Question: I created a view.
'''
CREATE VIEW VW_LOSA_APP_PENDING AS
SELECT distinct app.APP_REF_NO, app.APP_STATUS, app.APP_DT, app.ATTEND_STAFF,
app.ATTEND_BRANCH, app.PRODUCT_TYPE APP_PRODUCT_TYPE,
cust.CUST_ID, cust.APP_JOINT_T, cust.ID1_TYPE, cust.ID1,
cust.ID2_TYPE, cust.ID2, cust.FIRST_NAME, cust.LAST_NAME,
cust.FULL_NAME, cust.FULL_NAME_CAP, cust.DOB, fac.FACILITY_NO,
fac.PRODUCT_TYPE FAC_PRODUCT_TYPE, fac.PRODUCT_CODE,
fac.MAIN_PROD_IND, fac.AMT_APPLIED
FROM
LOSA_APP app
LEFT JOIN
LOSA_CUST cust
ON
cust.APP_REF_NO = app.APP_REF_NO
LEFT JOIN
LOSA_FACILITIES fac
ON
fac.APP_REF_NO = app.APP_REF_NO
LEFT JOIN
OS_CURRENTSTEP STEP
ON
STEP.REF_ID = app.APP_REF_NO
WHERE (app.APP_STATUS ='P' OR app.APP_STATUS ='T' OR
((app.APP_STATUS='R' OR app.APP_STATUS='S') AND STEP.STEP_NAME='011'));
'''
Now i am trying to map this view to hibernate file. But i am getting error that

Here how i am defining my mapping
'''
<hibernate-mapping default-lazy="false">
<class name="com.thetasp.losa.data.VwLosaAppPending" table="VW_LOSA_APP_PENDING" optimistic-lock="version">
<property name="appRefNo" type="java.lang.String" column="APP_REF_NO" not-null="true" length="20" />
<property name="appStatus" type="java.lang.String" column="APP_STATUS" length="20" />
<property name="appDt" type="java.sql.Timestamp" column="APP_DT" not-null="true" length="23" />
<property name="attendStaff" type="int" column="ATTEND_STAFF" not-null="true" length="10" />
<property name="attendBranch" type="int" column="ATTEND_BRANCH" not-null="true" length="10" />
<property name="appProductType" type="java.lang.String" column="APP_PRODUCT_TYPE" length="10" />
<property name="custId" type="java.lang.String" column="CUST_ID" length="20" />
<property name="appJointT" type="java.lang.String" column="APP_JOINT_T" length="10" />
<property name="id1Type" type="java.lang.String" column="ID1_TYPE" length="1" />
<property name="id1" type="java.lang.String" column="ID1" length="20" />
<property name="id2Type" type="java.lang.String" column="ID2_TYPE" length="1" />
<property name="id2" type="java.lang.String" column="ID2" length="20" />
<property name="firstName" type="java.lang.String" column="FIRST_NAME" length="100" />
<property name="lastName" type="java.lang.String" column="LAST_NAME" length="100" />
<property name="fullName" type="java.lang.String" column="FULL_NAME" length="250" />
<property name="fullNameCap" type="java.lang.String" column="FULL_NAME_CAP" length="250" />
<property name="dob" type="java.sql.Date" column="DOB" length="23" />
<property name="facilityNo" type="java.lang.Long" column="FACILITY_NO" />
<property name="facProductType" type="java.lang.String" column="FAC_PRODUCT_TYPE" length="10" />
<property name="productCode" type="java.lang.String" column="PRODUCT_CODE" length="20" />
<property name="mainProdInd" type="java.lang.String" column="MAIN_PROD_IND" length="1" />
<property name="amtApplied" column="AMT_APPLIED" length="18">
<type name="com.thetasp.common.hibernate.support.ParameterizedDoubleType" />
</property>
</class>
'''
I am getting error at line
'''
<class name="com.thetasp.losa.data.VwLosaAppPending" table="VW_LOSA_APP_PENDING" optimistic-lock="version">
'''
Why i am getting this error? What i am doing wrong ?
Thanks
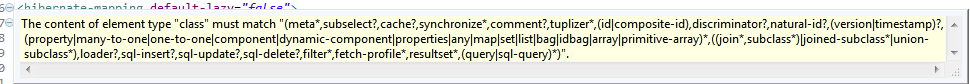
Answer: The message is:
'''
The content of element type "class" must match "([...], (id, composite-id), [...])
'''
You don't have any id or composite-id element in your class definition.